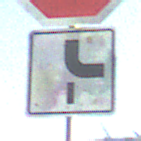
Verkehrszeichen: VerlaufVorfahrtsstrasse10
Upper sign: Stop
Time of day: SunriseSunset
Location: Outdoor (Special)
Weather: Clear
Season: NotSpecified
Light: Natural